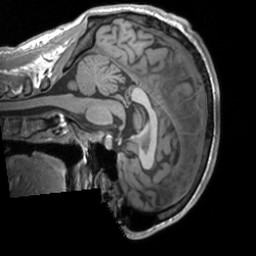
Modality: T1w
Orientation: sagittal
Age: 21
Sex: male
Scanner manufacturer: siemens
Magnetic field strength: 3 T
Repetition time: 1.9 s
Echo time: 0.00226 s